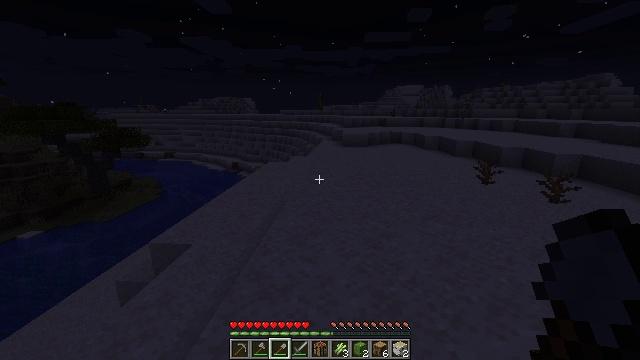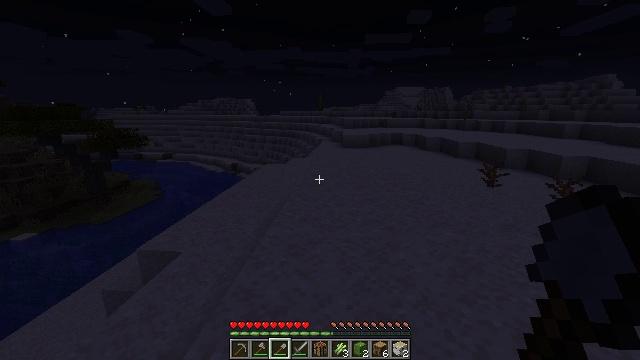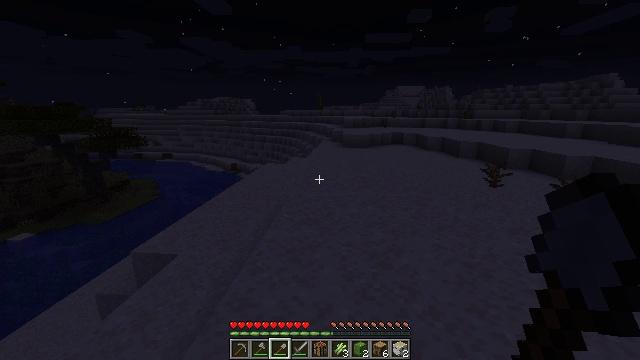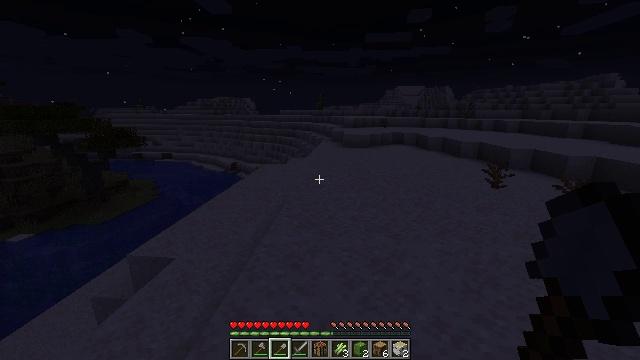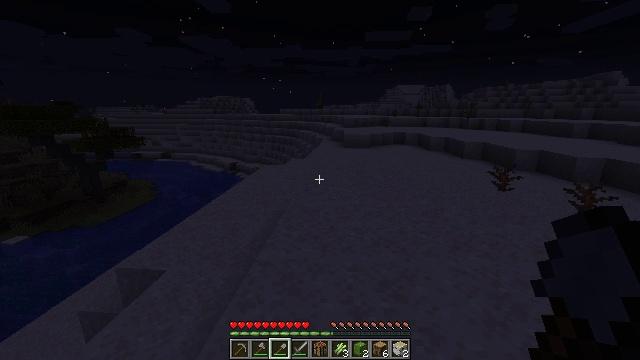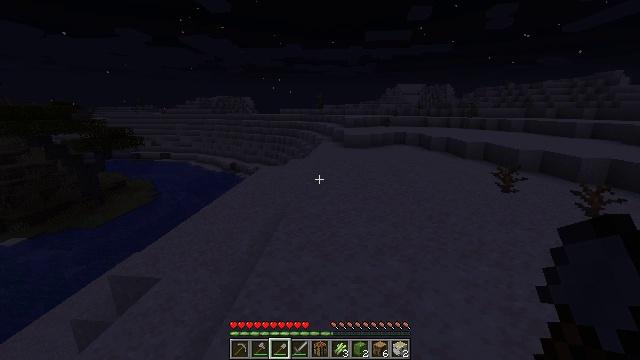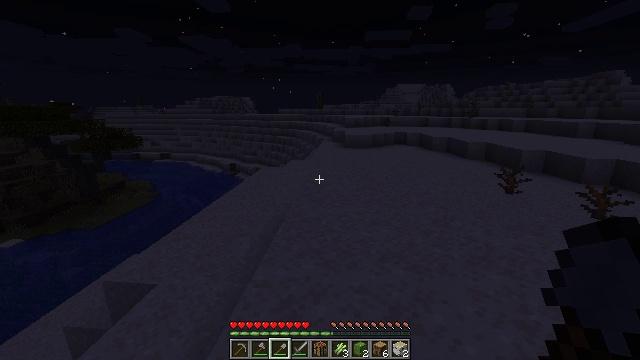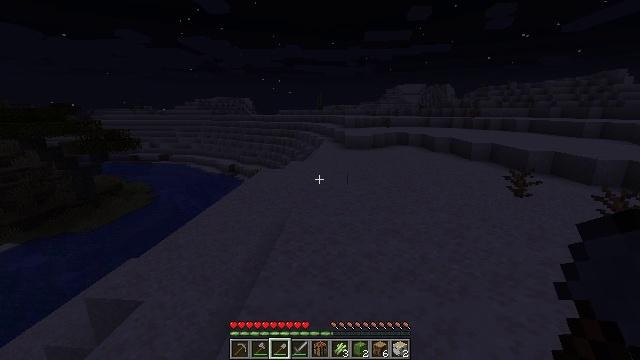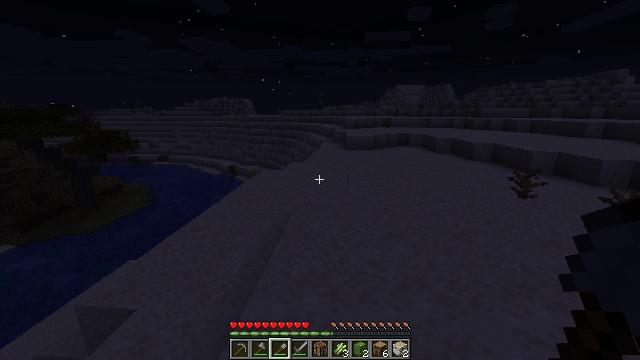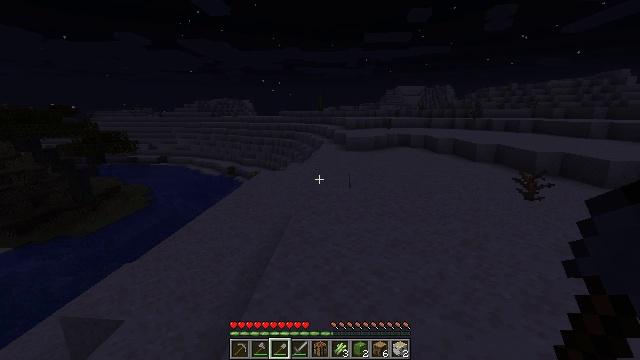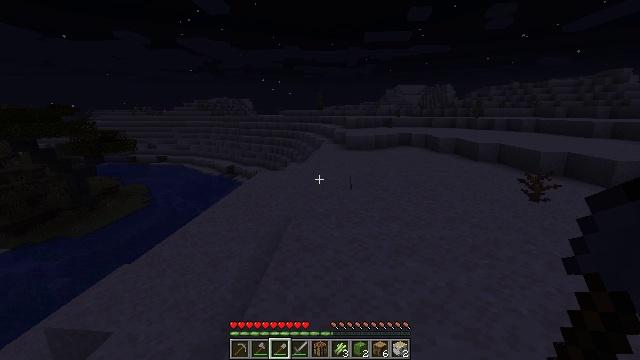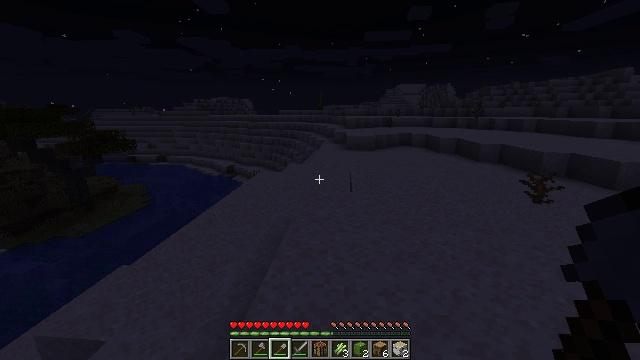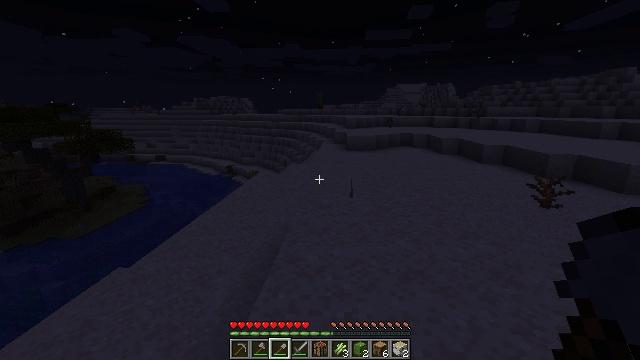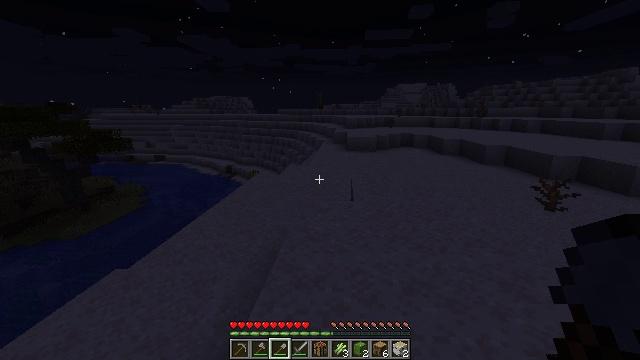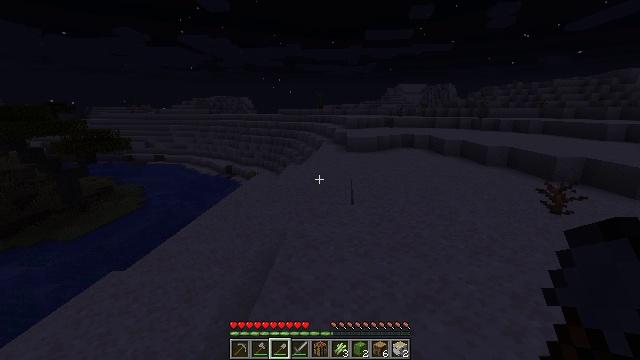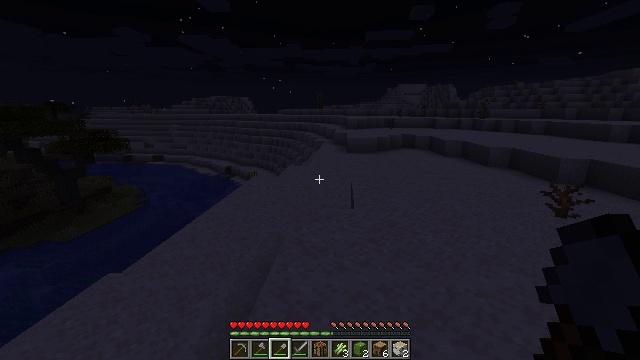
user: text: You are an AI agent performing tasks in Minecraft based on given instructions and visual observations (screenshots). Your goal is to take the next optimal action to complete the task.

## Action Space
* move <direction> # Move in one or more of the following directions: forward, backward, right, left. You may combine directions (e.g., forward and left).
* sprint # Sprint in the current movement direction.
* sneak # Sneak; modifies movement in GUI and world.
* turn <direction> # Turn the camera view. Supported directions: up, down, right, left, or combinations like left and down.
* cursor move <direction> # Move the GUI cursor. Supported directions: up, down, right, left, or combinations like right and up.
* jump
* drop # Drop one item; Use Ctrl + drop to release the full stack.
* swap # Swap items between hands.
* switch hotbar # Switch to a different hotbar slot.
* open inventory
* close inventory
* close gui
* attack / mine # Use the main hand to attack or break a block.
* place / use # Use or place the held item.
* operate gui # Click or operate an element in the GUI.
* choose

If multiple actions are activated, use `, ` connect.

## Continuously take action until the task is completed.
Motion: motion action
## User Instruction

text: Collect sugar cane near water sources.
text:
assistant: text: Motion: move forward
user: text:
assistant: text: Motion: move forward
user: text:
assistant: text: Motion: move forward
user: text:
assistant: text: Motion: move forward
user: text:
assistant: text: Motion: move forward
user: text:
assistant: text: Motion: move forward
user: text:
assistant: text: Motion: move forward
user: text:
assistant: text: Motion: move forward
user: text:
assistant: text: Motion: move forward
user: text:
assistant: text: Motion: move forward
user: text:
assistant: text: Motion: move forward
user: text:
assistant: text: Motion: move forward
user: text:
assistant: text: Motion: move forward
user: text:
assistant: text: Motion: move forward
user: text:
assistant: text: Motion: move forward
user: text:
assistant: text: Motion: move forward
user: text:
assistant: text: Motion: move forward
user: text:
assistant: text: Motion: move forward
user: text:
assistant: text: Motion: move forward
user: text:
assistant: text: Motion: move forward
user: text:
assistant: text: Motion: move forward
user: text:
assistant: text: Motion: move forward
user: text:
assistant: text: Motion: move forward
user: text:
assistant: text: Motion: move forward
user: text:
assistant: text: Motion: move forward, sprint
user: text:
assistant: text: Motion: move forward, sprint
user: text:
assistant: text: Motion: move forward, sprint
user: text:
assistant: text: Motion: move forward, sprint
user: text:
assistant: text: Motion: move forward, sprint
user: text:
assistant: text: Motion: move forward, sprint